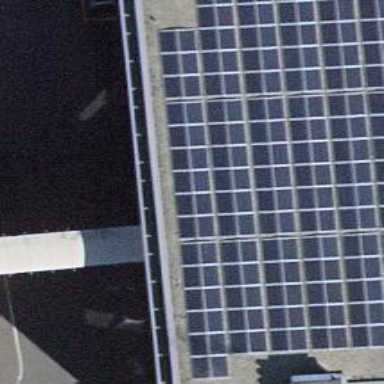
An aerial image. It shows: Solar generator powered by photovoltaic method.